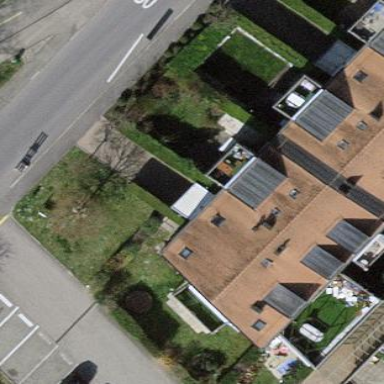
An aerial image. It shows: Image showing building with apartments.